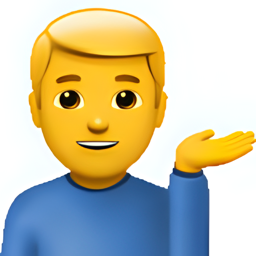
Name: man tipping hand
Emoji: 💁‍♂️
Group: People & Body
Sub-group: person-gesture